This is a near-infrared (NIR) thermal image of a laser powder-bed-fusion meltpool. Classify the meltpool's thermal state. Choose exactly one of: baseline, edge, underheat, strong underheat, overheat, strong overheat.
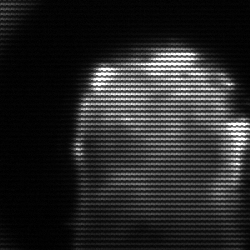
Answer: baseline